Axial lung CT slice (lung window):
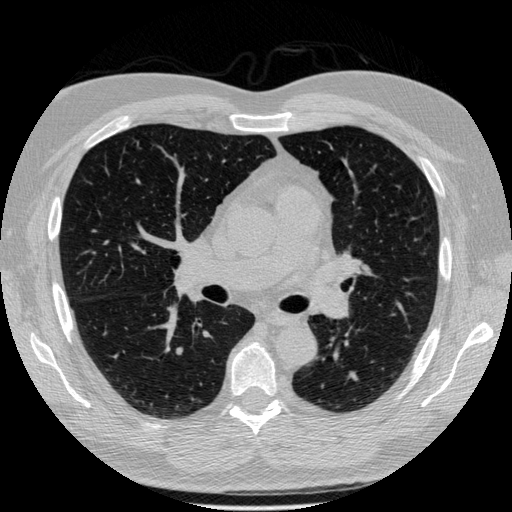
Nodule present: no